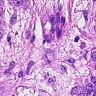
Metastatic tissue present: yes